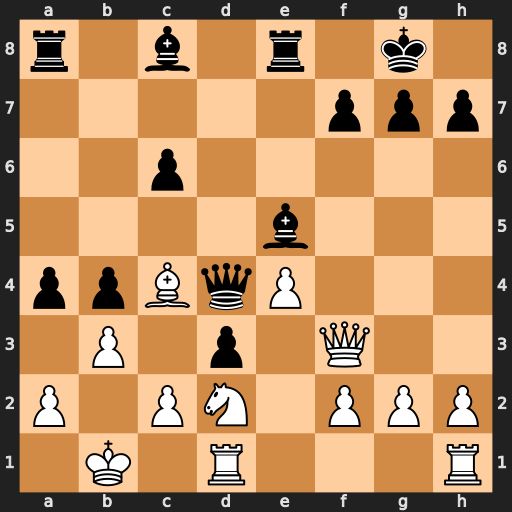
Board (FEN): r1b1r1k1/5ppp/2p5/4b3/ppBqP3/1P1p1Q2/P1PN1PPP/1K1R3R
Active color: w
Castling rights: -
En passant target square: -
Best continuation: Qxf7+ Kh8 Qxe8#